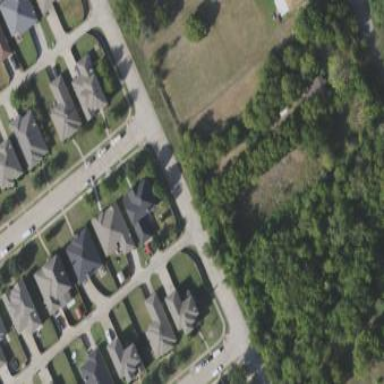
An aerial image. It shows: Grassy plot in zoning area.